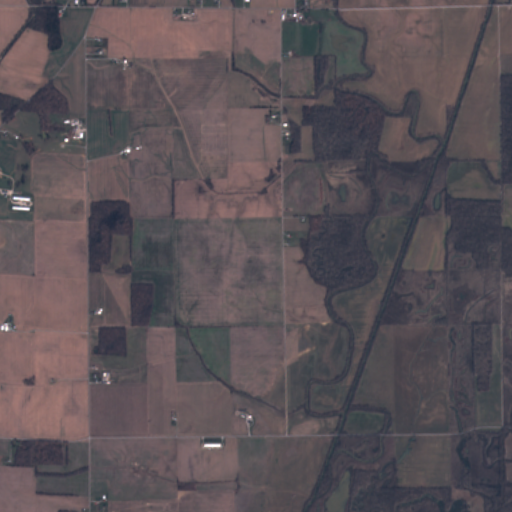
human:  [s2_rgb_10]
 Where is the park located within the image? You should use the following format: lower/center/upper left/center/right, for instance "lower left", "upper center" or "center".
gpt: The park is located in the upper left of the image.
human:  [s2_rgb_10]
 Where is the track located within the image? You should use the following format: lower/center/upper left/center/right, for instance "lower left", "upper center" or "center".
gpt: There is no track in the image.